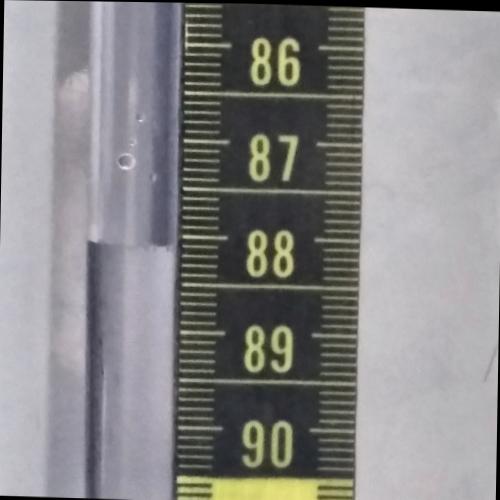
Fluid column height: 88.1 cm